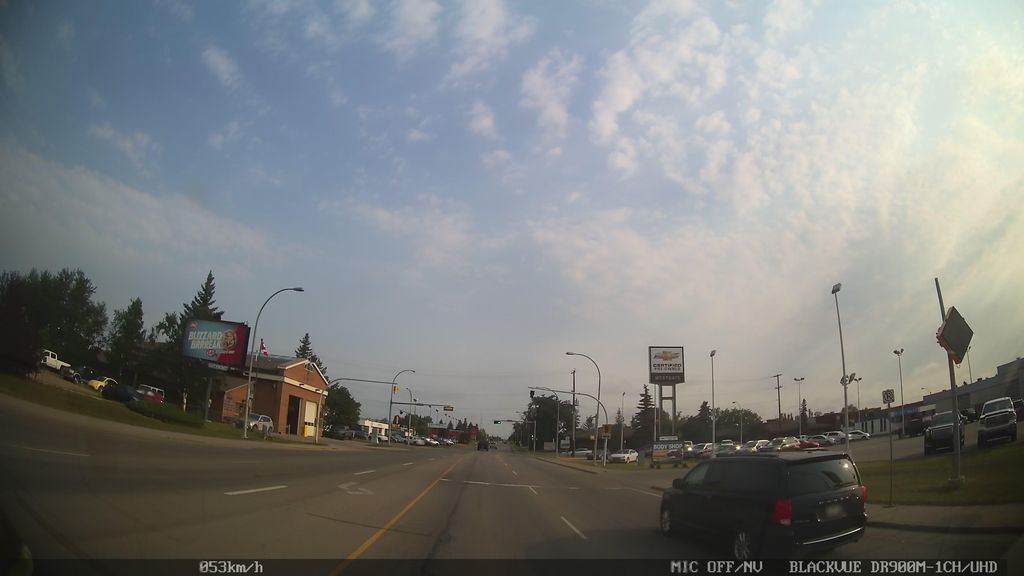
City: edmonton